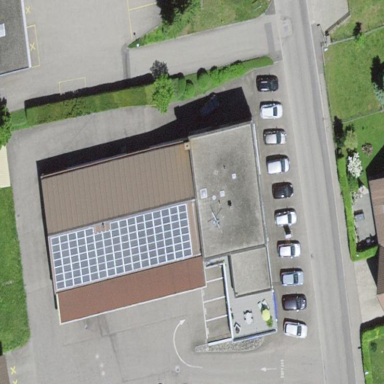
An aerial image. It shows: Building that houses car shop.